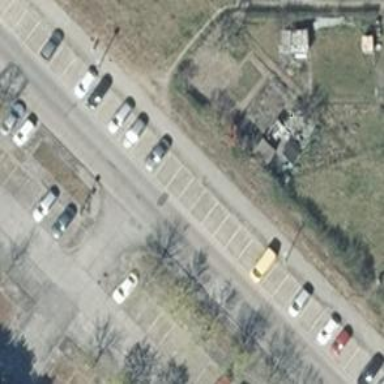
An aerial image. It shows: Parking area with surface.